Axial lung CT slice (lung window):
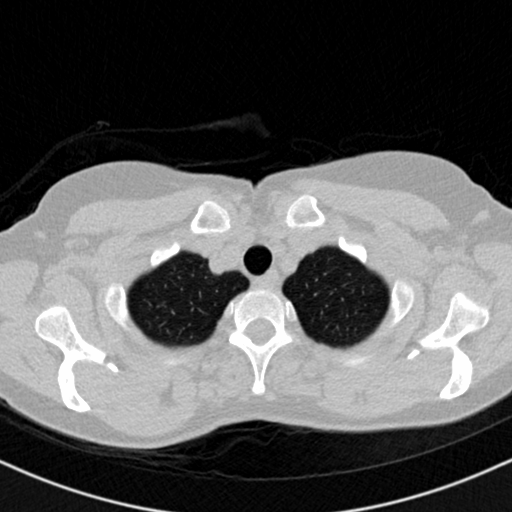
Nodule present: no